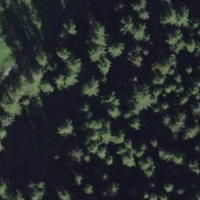
EUNIS habitat code: 43
Species observed at this site:
Geum rivale